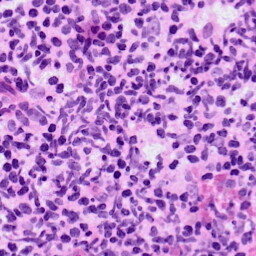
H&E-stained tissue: LymphNode